Field crop: tomato
Growth stage: 2
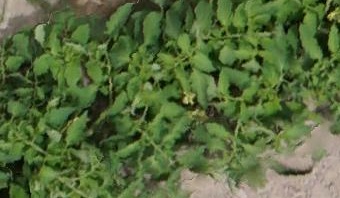
Species: tomato